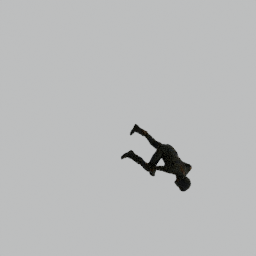
Label: people